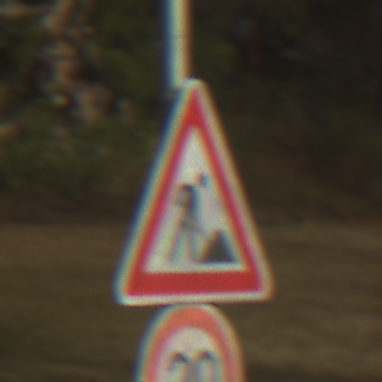
Verkehrszeichen: Arbeitsstelle
Zusatzzeichen unten: Geschwindigkeit20
Umgebung: Outdoor, Nature
Tageszeit: SunriseSunset
Wetter: Clear
Licht: Natural
Jahreszeit: NotSpecified
Kontrast: HighContrast